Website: lowes
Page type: receipt
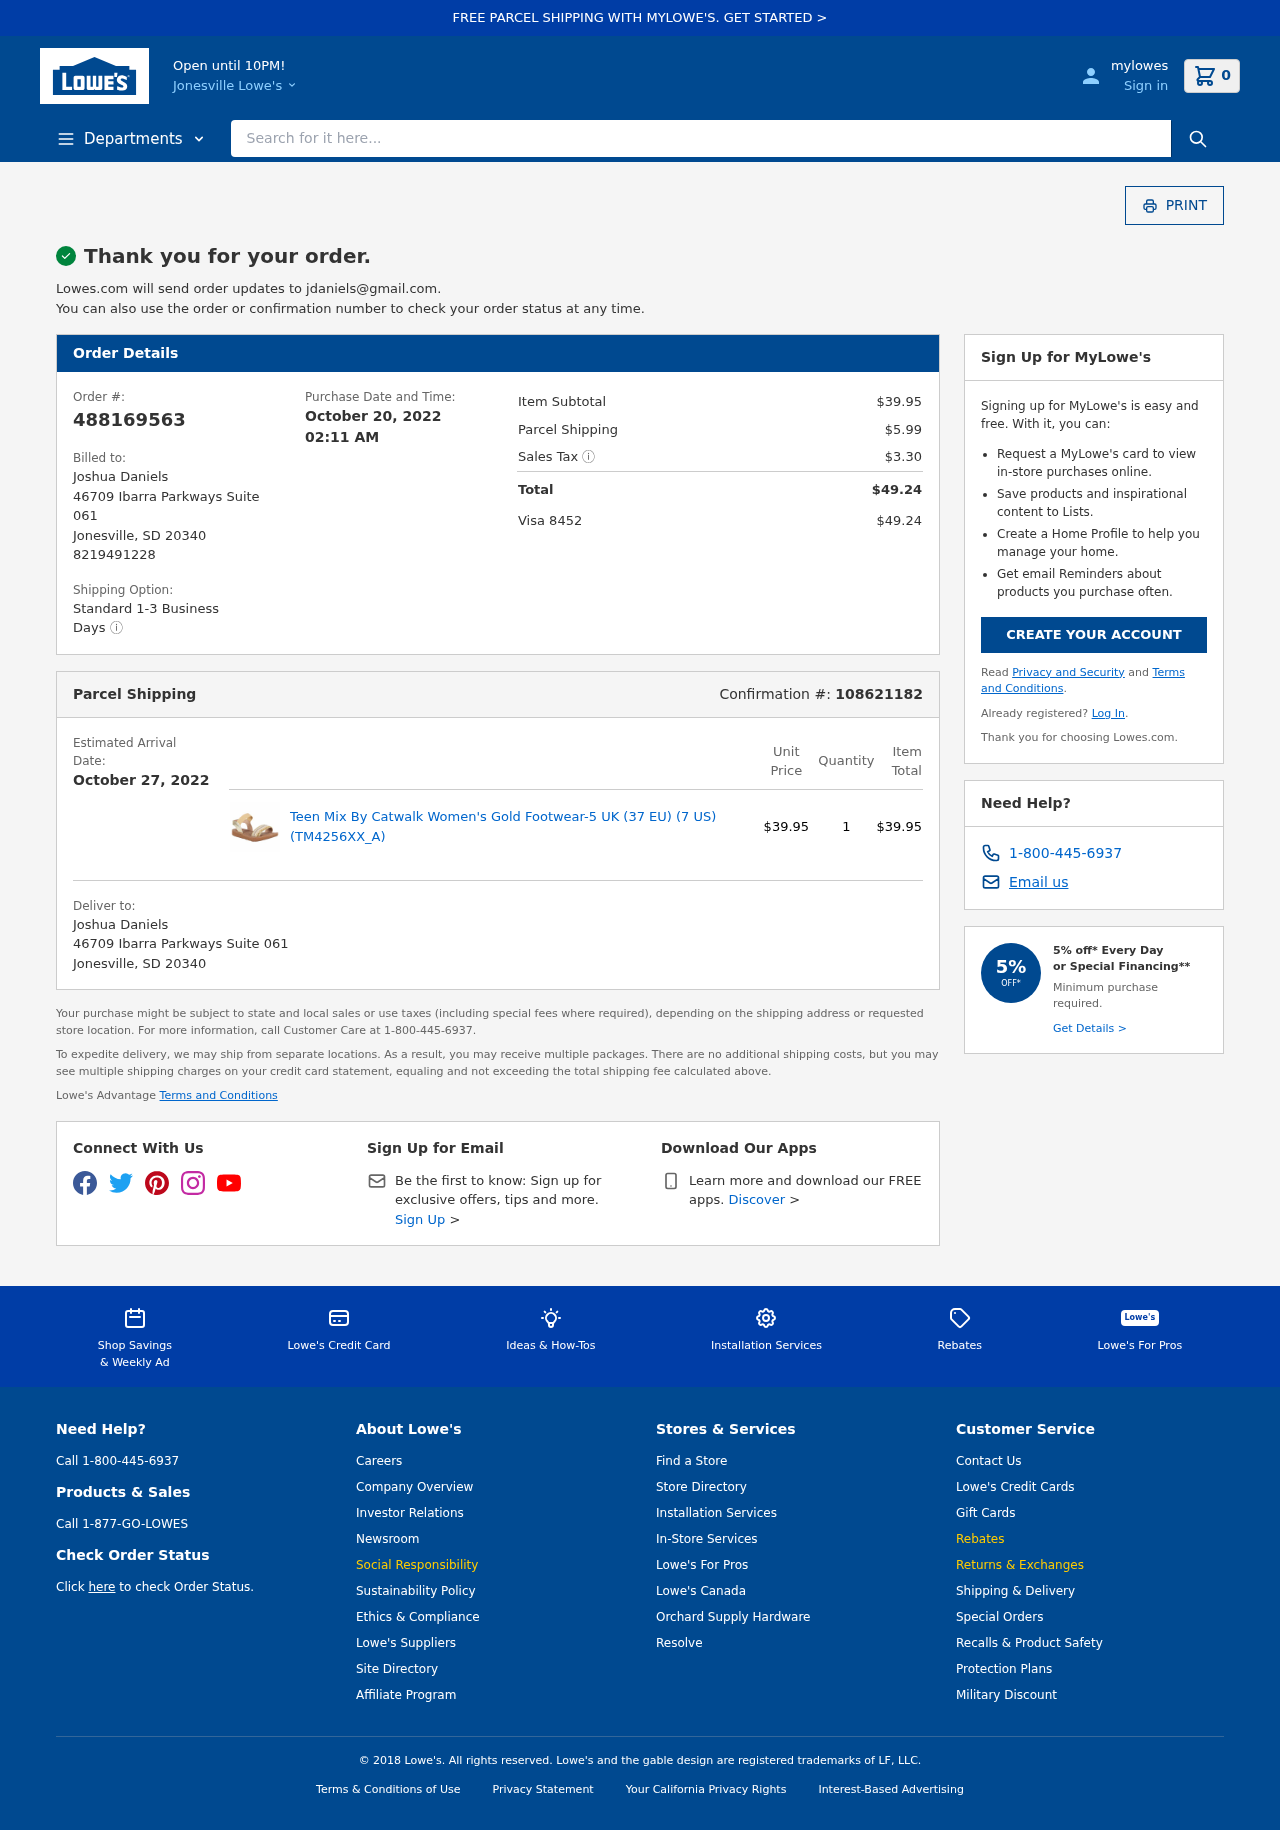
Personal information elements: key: PII_CARD_LAST4
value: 8452
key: PII_CARD_TYPE
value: Visa
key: PII_CITY
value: Jonesville
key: PII_EMAIL
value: jdaniels@gmail.com
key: PII_FULLNAME
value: Joshua Daniels
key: PII_FULLNAME2
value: Joshua Daniels
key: PII_PHONE
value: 8219491228
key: PII_POSTCODE
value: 20340
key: PII_STATE_ABBR
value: SD
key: PII_STREET
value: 46709 Ibarra Parkways Suite 061
Product elements: key: PRODUCT1_NAME
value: Teen Mix By Catwalk Women's Gold Footwear-5 UK (37 EU) (7 US) (TM4256XX_A)
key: PRODUCT1_PRICE
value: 39.95
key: PRODUCT1_QUANTITY
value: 1
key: PRODUCT1_ITEM_TOTAL
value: $39.95
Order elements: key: ORDER_NUM_ITEMS
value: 0
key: ORDER_ID
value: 488169563
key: ORDER_DATE
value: October 20, 2022 02:11 AM
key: ORDER_SUBTOTAL
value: $39.95
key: ORDER_SHIPPING_COST
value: $5.99
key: ORDER_TAX
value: $3.30
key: ORDER_TOTAL
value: $49.24
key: ORDER_TOTAL2
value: $49.24
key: ORDER_CONFIRMATION
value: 108621182
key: ORDER_DELIVERY_DATE
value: October 27, 2022
Search elements: key: HEADER_SEARCH
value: Search for it here...